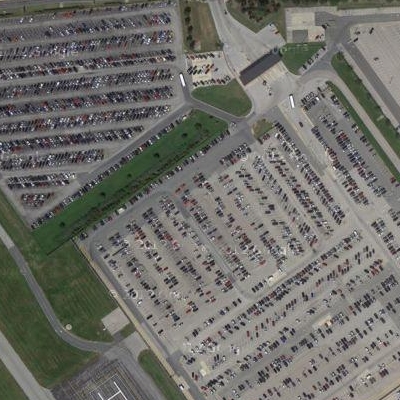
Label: gParking